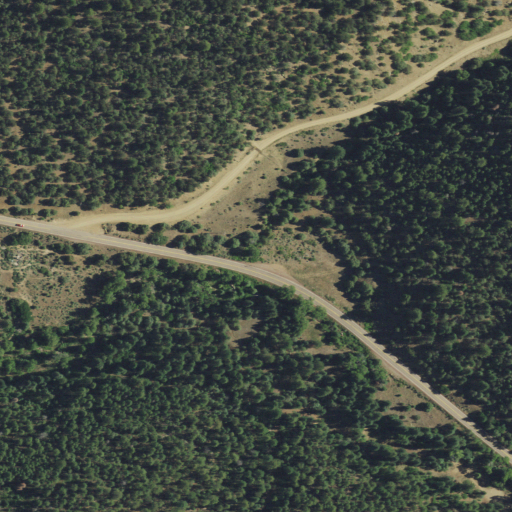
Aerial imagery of valley in New Mexico named Capulin Canyon containing evergreen forest, open development, grassland, shrub, and low intensity development